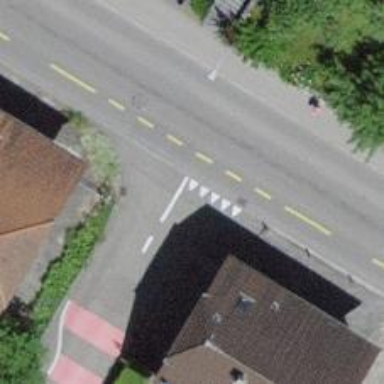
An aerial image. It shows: Unclassified road with asphalt surface.